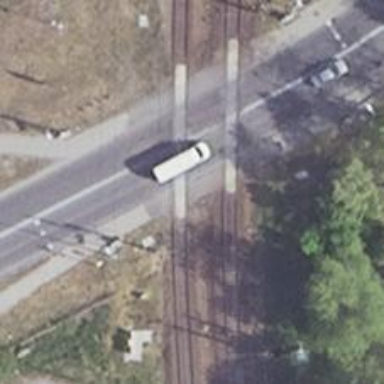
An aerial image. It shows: Railway crossing with lights and double half barrier.